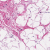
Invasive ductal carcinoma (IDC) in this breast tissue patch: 0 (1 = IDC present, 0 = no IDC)